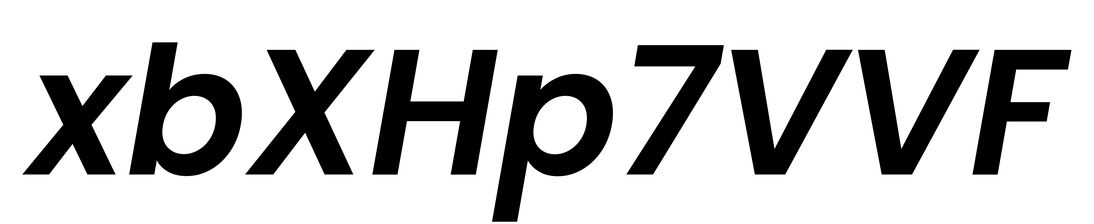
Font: Poppins-SemiBoldItalic